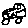
Label: car